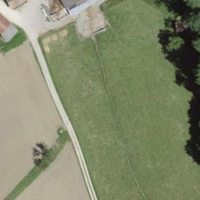
EUNIS habitat code: 52
Species observed at this site:
Lonicera acuminata